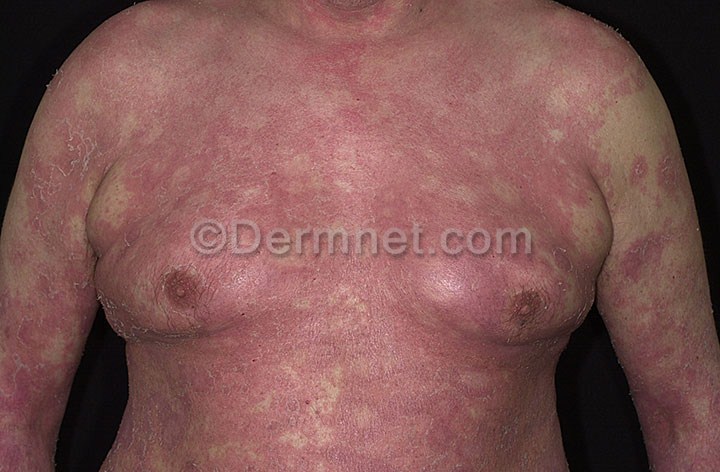
Disease: Psoriasis pictures Lichen Planus and related diseases